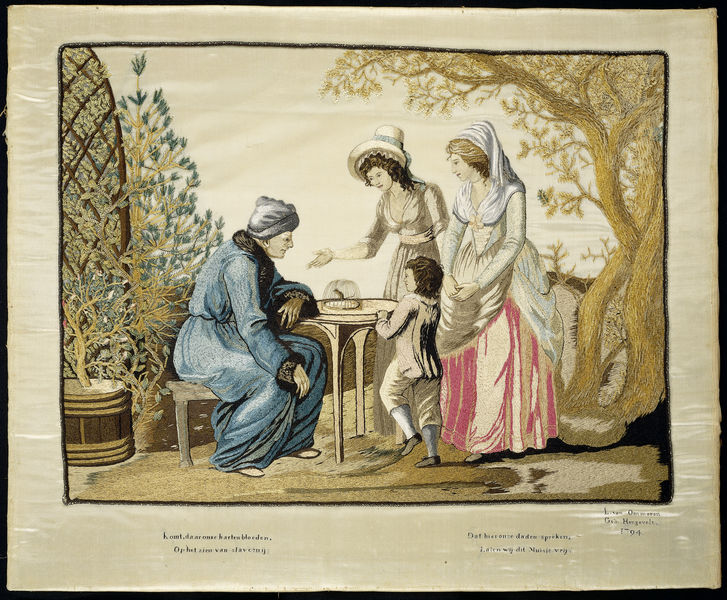
Titel: Patriotse visie op slavernij
Künstler: Louise van Ommeren-Hengevelt
Standort: Amsterdam
Institution: Rijksmuseum
Schlagwörter: baum, himmel, mann, vogel, bäume, frauen, mädchen, sand, damen, frau, hut, tisch, gitter, kind, garten, blumentopf, farbig, schrift, graphik, hocker, vorstellung, kopftuch, melancholie, druck, gruppenbild, schlosspark, 18. jahrhundert, maus käfig